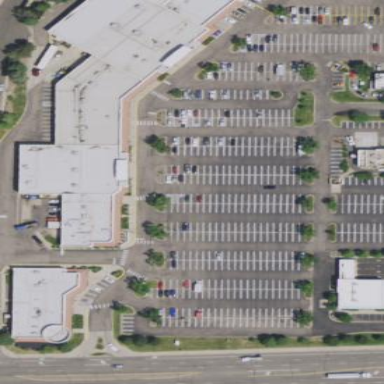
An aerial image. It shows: Parking area.